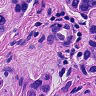
Metastatic tissue present: yes